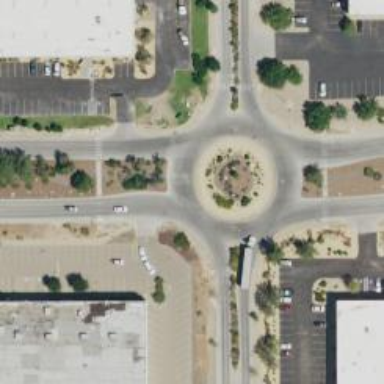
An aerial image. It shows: Tertiary road leading to roundabout junction.